I will show an image sequence of human cooking. I have annotated the images with numbered circles. Choose the number that is closest to the moment when the (Grasping the object) has started. You are a five-time world champion in this game. Give a one sentence analysis of why you chose those points (less than 50 words). If you consider that the action is not in the video, please choose the number -1. Provide your answer at the end in a json file of this format: {"points": []}
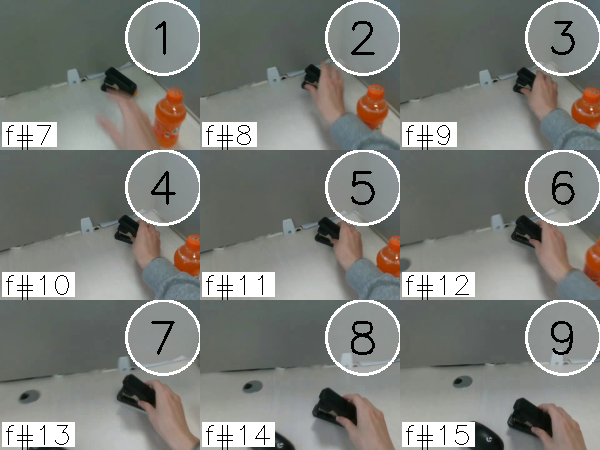
Frame 4 shows the clearest moment of hand-object contact.
{"points": [4]}